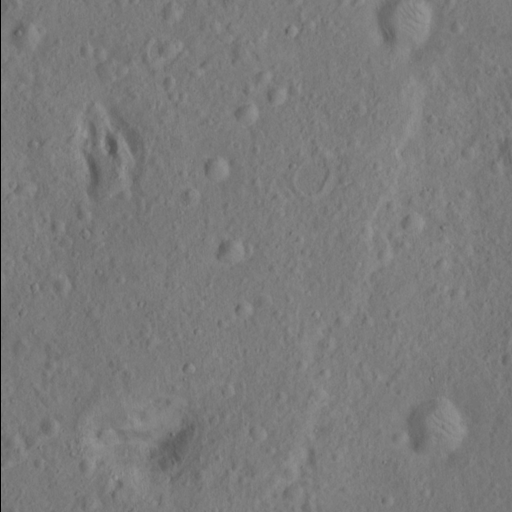
Classes present: Background, Cone